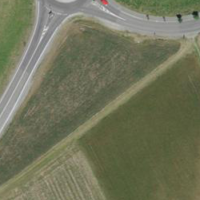
EUNIS habitat code: 24
Species observed at this site:
Medicago sativa